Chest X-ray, AP view. Patient: 60 years old, sex M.
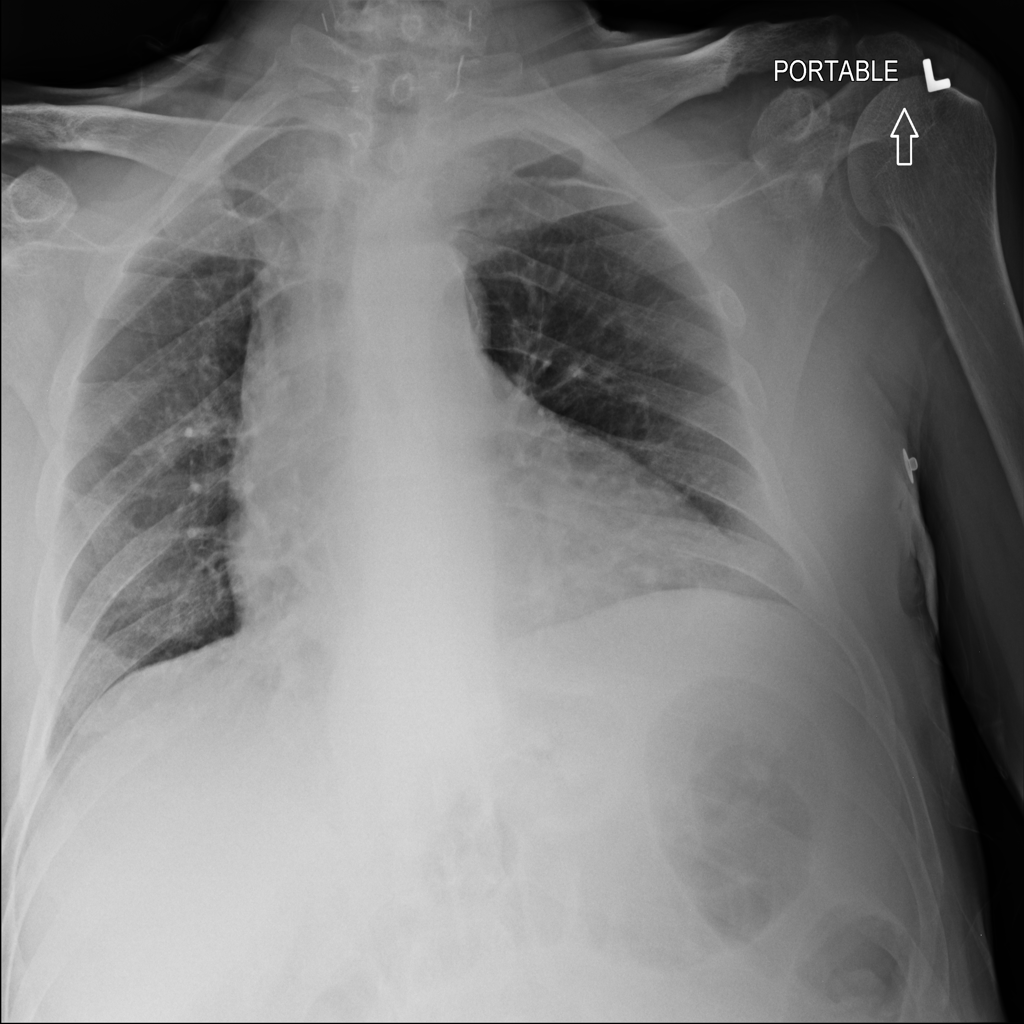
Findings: No Finding